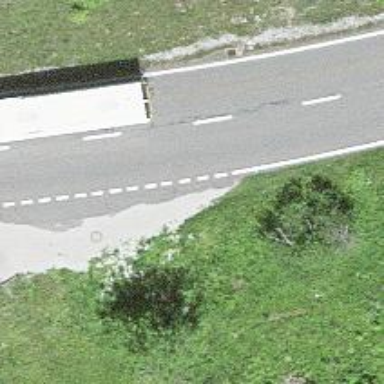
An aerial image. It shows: Secondary road with asphalt surface.